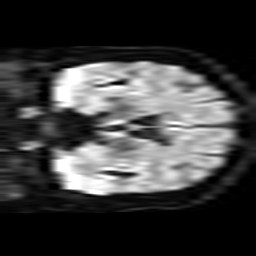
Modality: TRACE
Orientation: coronal
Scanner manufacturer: philips
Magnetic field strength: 3 T
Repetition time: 3.763 s
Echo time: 0.06039 s